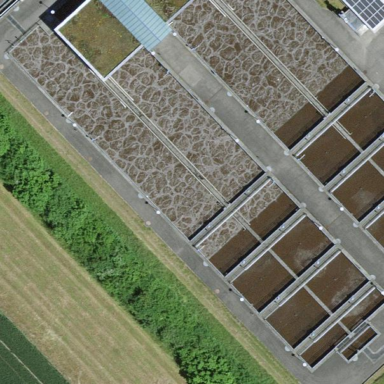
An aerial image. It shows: Image of wastewater.